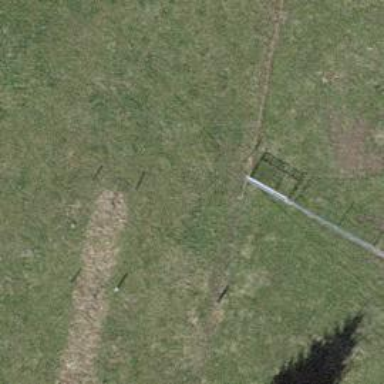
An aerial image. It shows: Fence is in the image.